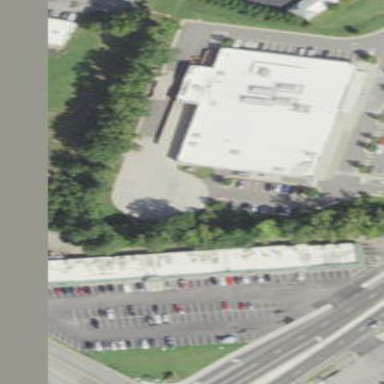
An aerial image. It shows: Retail area.